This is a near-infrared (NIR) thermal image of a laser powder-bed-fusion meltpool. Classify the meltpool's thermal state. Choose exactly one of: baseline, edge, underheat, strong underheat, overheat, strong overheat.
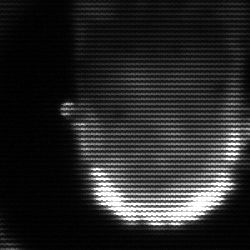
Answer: baseline